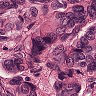
Metastatic tissue present: yes